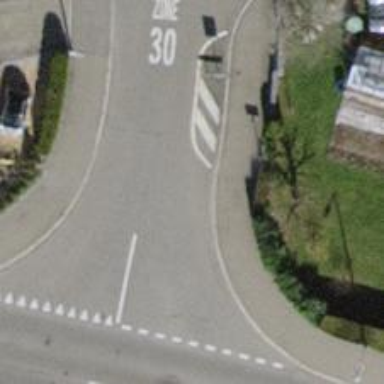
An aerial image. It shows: Unmarked road crossing.